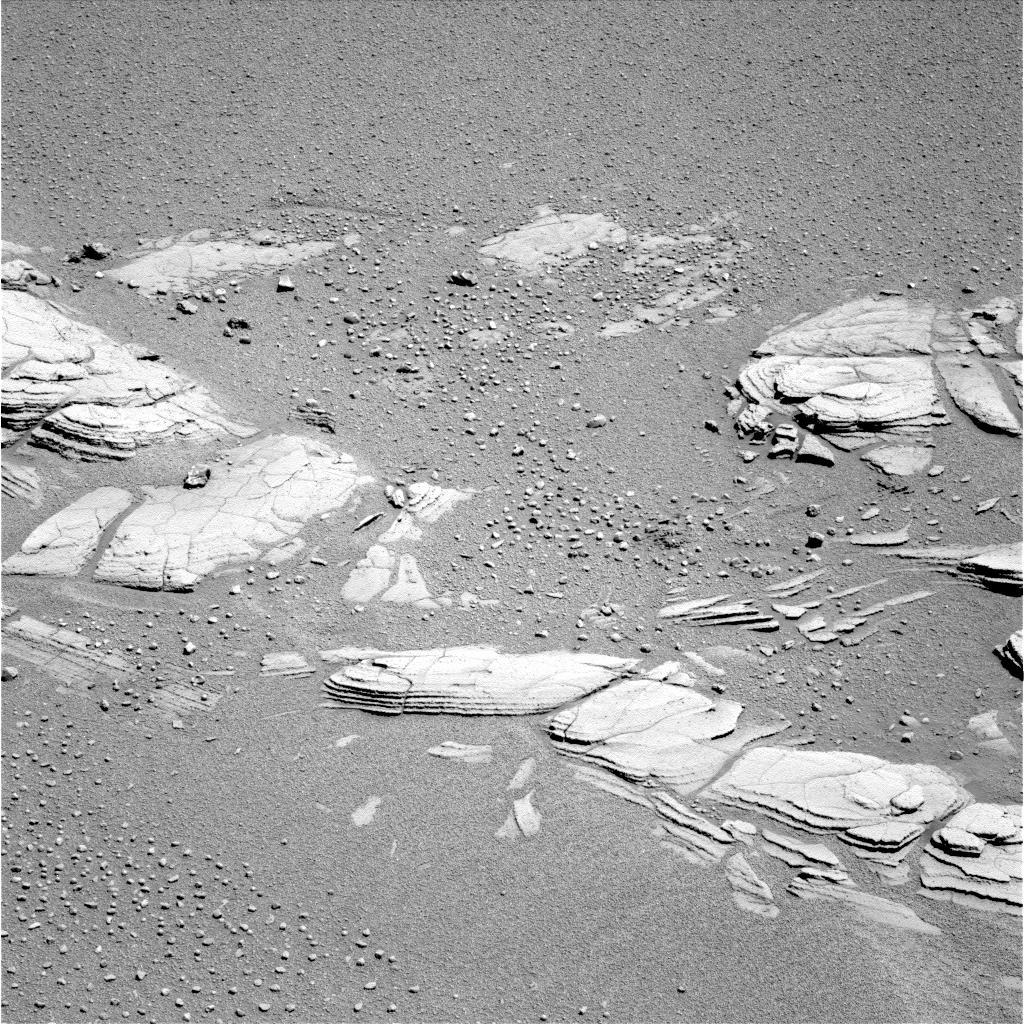
Terrain classes present: Bedrock, Gravel / Sand / Soil, Rock, Shadow